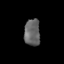
Tissue: lung
Cell type: T cells
Senescence score: 0.5638
Nuclear area (px): 414
Mean DAPI intensity: 101.758